Field crop: maize
Growth stage: 2
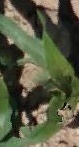
Species: maize